Question: Hi I have a situation where I have a hidden field and an ul with 10 items when the user clicks on one of the li's the input get's updated and class is added to the current li.Here is the code:
'''
<ul>
<li data-bind="css: { active: $data.grade == 1 }"><a data-bind="click: $root.updateHiddenField">1</a></li>
<li data-bind="css: { active: $data.grade == 2 }"><a data-bind="click: $root.updateHiddenField">2</a></li>
<li data-bind="css: { active: $data.grade == 3 }"><a data-bind="click: $root.updateHiddenField">3</a></li>
<li data-bind="css: { active: $data.grade == 4 }"><a data-bind="click: $root.updateHiddenField">4</a></li>
<li data-bind="css: { active: $data.grade == 5 }"><a data-bind="click: $root.updateHiddenField">5</a></li>
<li data-bind="css: { active: $data.grade == 6 }"><a data-bind="click: $root.updateHiddenField">6</a></li>
<li data-bind="css: { active: $data.grade == 7 }"><a data-bind="click: $root.updateHiddenField">7</a></li>
<li data-bind="css: { active: $data.grade == 8 }"><a data-bind="click: $root.updateHiddenField">8</a></li>
<li data-bind="css: { active: $data.grade == 9 }"><a data-bind="click: $root.updateHiddenField">9</a></li>
<li data-bind="css: { active: $data.grade == 10 }"><a data-bind="click: $root.updateHiddenField">10</a></li>
</ul>
<input type="hidden" data-bind="value: $data.grade"/>
function updateHiddenField(model, event) {
var link = $(event.currentTarget);
link.parent().parent().find("li").removeClass("active");
link.parent().addClass("active");
var value = link.text();
model.grade(value);
}
'''
This is how the app looks:

When the user clicks on one of the buttons the value of the hidden field is update but I am using jQuery to add the class.
The problem appears when I click on the button on the left and go to a different category , and then come back here.When I do this the hidden fields have the correct value but the li's do not persist the active class , and they looked like they have never been pressed.In reality the value is saved in the binded observable but the user has no way of knowing that.
As it can be seen I have tryed to add a conditional class using this statement :
'''
**css: { active: $data.grade == 1 }**
'''
But it did not seem to work.
All the data including the categories are one single model.
Can anyone assist me with this problem?
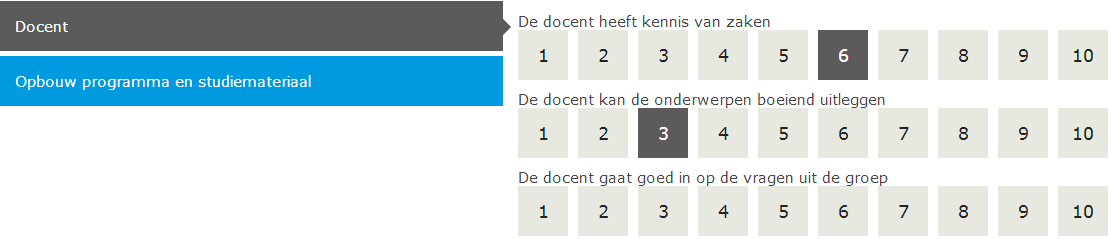
Answer: Because your 'grade' is a 'ko.observable' therefore you need to get its value with 'grade()'.
So you need change your 'css' bindings to:
'''
data-bind="css: { active: $data.grade() == 1 }"
'''
And you can greatly simplify your 'updateHiddenField' method
'''
function updateHiddenField(model, event) {
var link = $(event.currentTarget);
model.grade(link.text());
}
'''